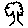
Label: tree